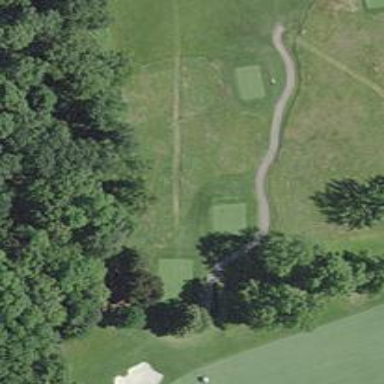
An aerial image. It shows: Golf path.